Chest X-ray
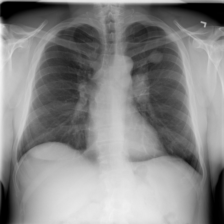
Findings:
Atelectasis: negative
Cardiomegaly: negative
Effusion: negative
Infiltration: positive
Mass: positive
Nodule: negative
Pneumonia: negative
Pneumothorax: negative
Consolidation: negative
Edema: negative
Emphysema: negative
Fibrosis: negative
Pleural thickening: positive
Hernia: negative